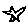
Label: star